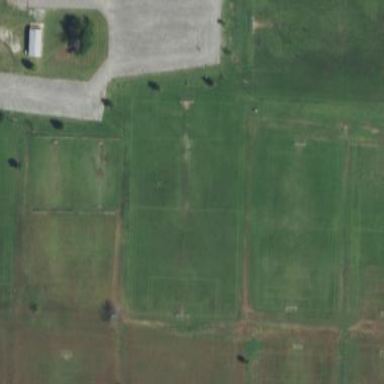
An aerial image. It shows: Soccer pitch for leisure land activities.